Field crop: maize
Growth stage: 2
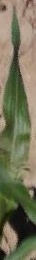
Species: maize